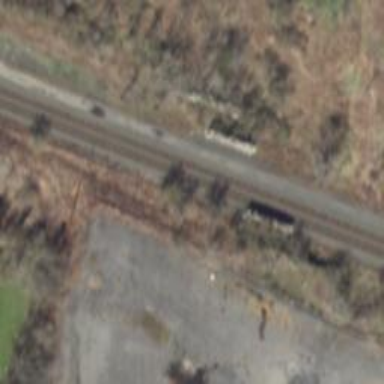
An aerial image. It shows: Abandoned railway bridge.